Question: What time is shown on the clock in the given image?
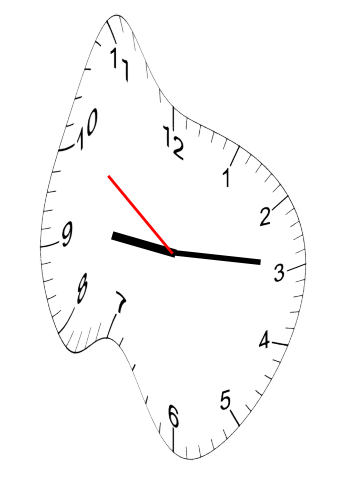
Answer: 09:14:51